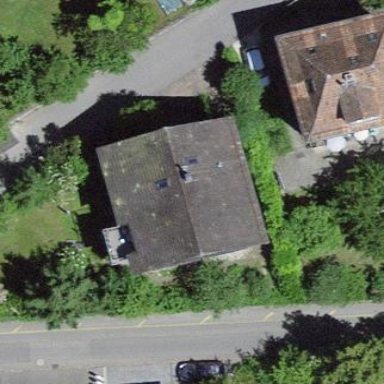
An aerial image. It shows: Building.